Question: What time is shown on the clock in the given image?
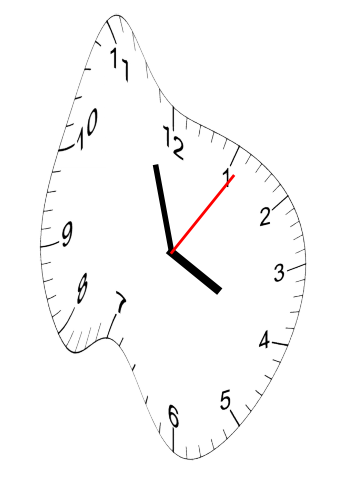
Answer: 03:57:06